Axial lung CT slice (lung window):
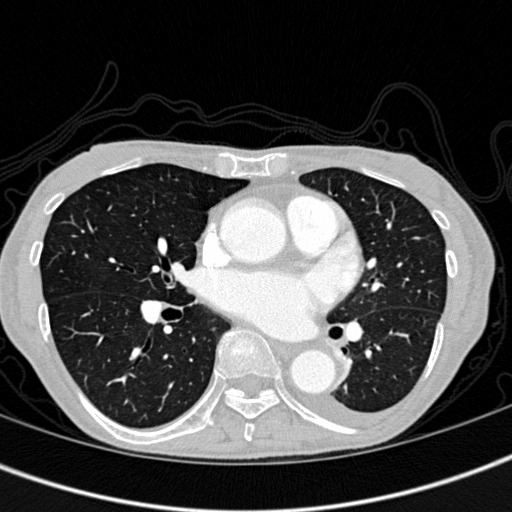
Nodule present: no